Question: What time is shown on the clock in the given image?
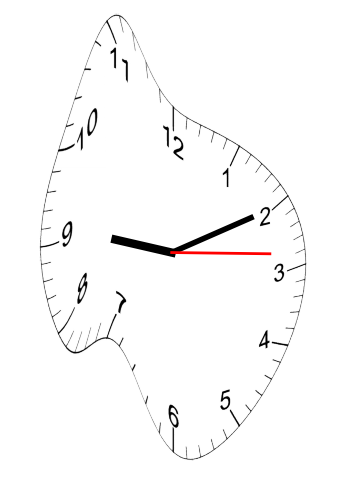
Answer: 09:10:14